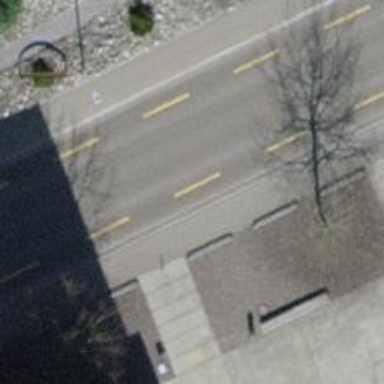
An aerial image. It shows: Concrete footway.